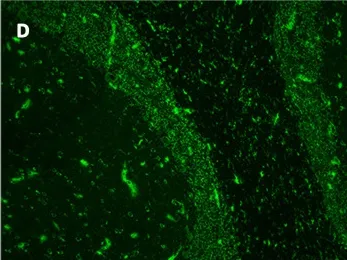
Detection of AGO-IgG by IIF-TBA. CSF. Shows strong reactivity with the hippocampal stratum pyramidale and cerebellar granule cells. AGO, argonaute; IIF, indirect immunofluorescence; TBA, tissue-based assay.
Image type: pathology (immunostaining)